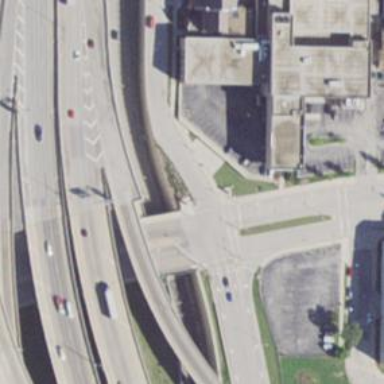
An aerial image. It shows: Tertiary road with separate sidewalk.